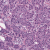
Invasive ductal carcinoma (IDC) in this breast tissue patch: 1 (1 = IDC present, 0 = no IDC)